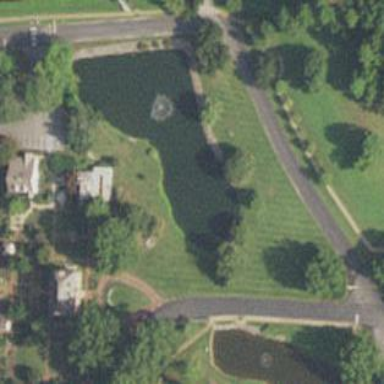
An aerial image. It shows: Retention pond surrounded by natural water.